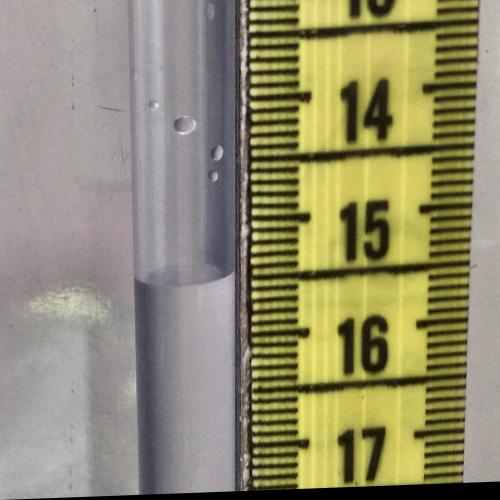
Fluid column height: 15.5 cm